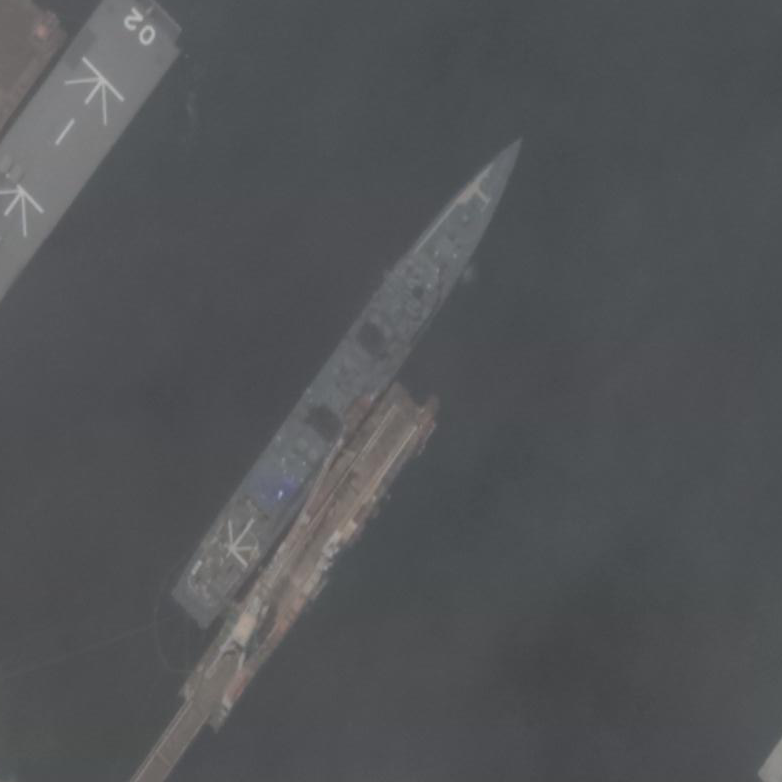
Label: Murasame-class_destroyer